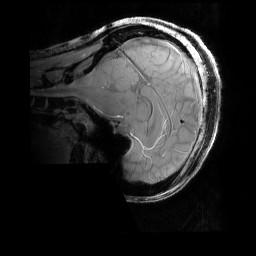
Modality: PDw
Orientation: sagittal
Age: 24
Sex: female
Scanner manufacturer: siemens
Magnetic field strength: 6.98 T
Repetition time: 1.78 s
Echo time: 0.00386 s